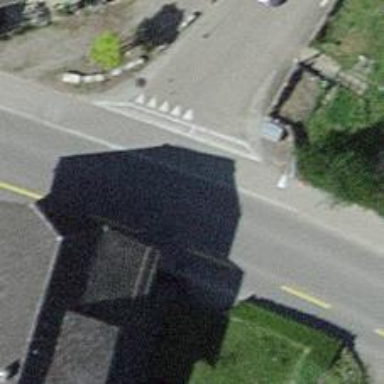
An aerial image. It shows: Road with "give way" sign.